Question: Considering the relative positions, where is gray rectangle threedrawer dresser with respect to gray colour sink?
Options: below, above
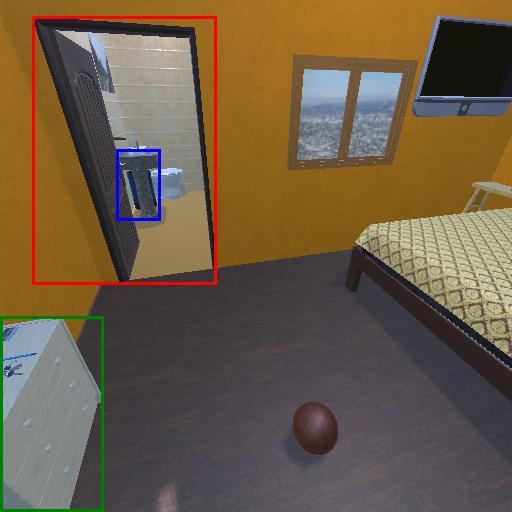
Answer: below